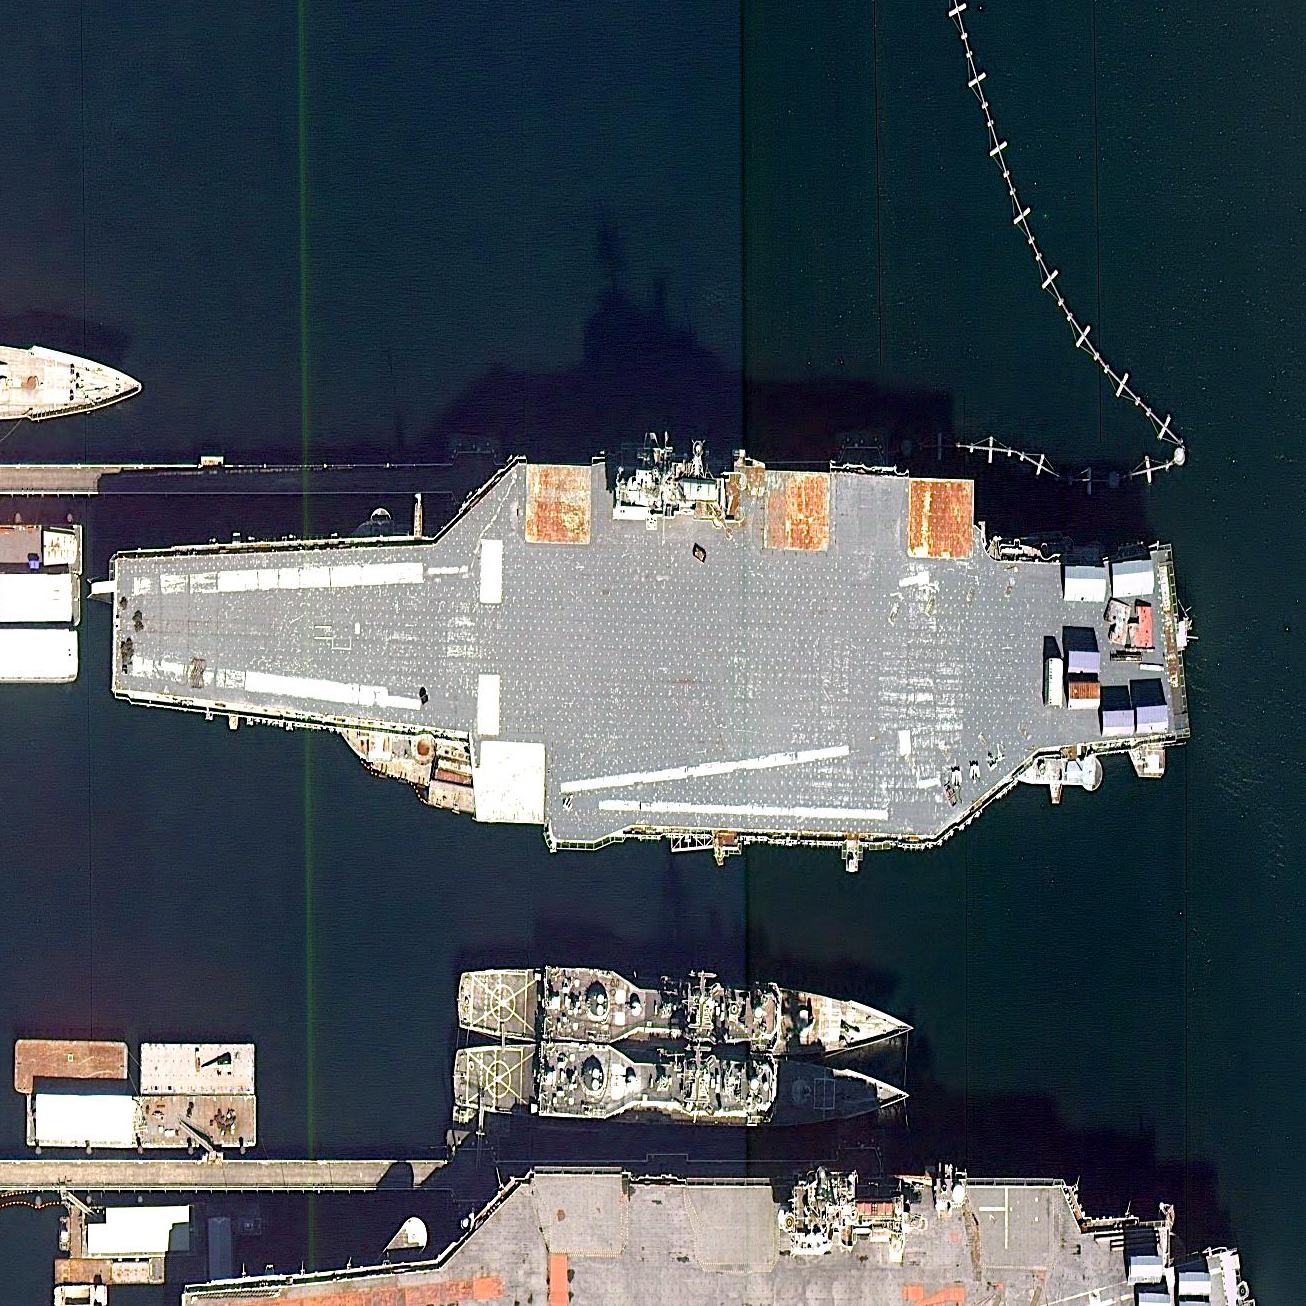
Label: aircraft_carrier